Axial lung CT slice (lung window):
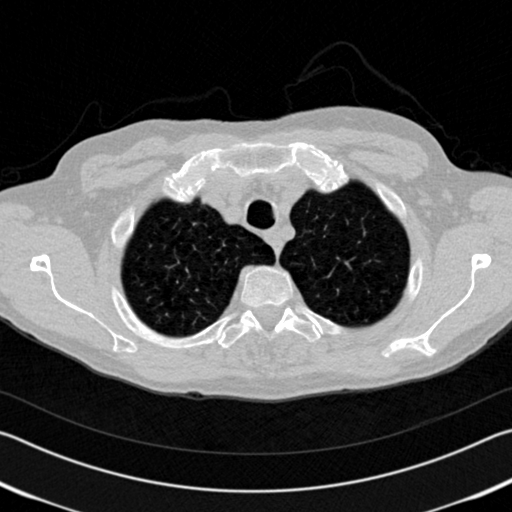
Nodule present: no